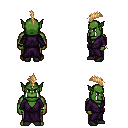
a pixel art fantasy rpg character, male body template, orc, green skin, purple robe, robe skirt, light blonde mohawk hairstyle, bracelets, black shoes, four views (front, back, left, right), 2x2 character sprite sheet, small pixel art, hard edges, no anti-aliasing